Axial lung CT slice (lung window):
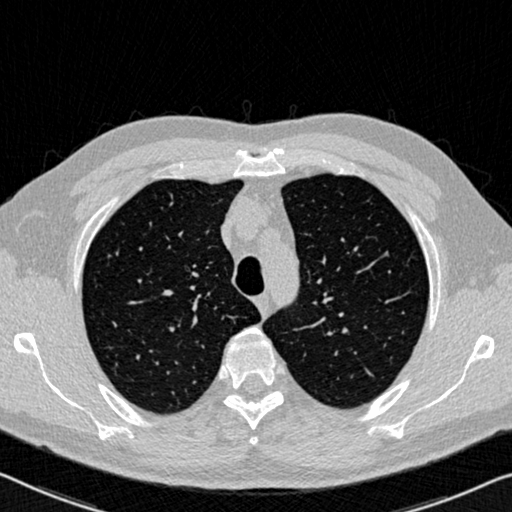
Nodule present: no